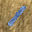
Label: 1